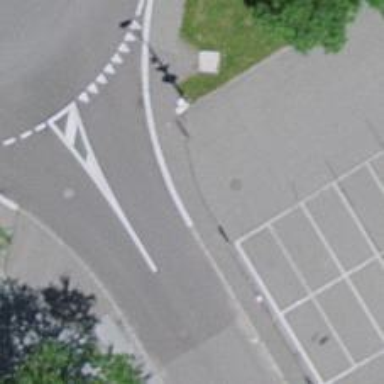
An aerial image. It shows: Asphalt parking aisle road for service vehicles.